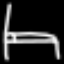
Label: bed